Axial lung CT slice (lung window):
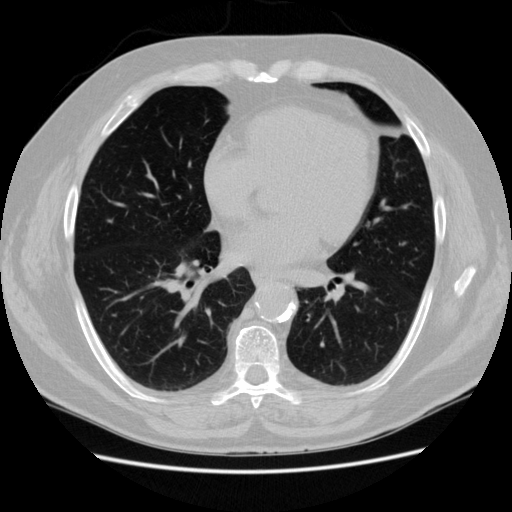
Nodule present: no